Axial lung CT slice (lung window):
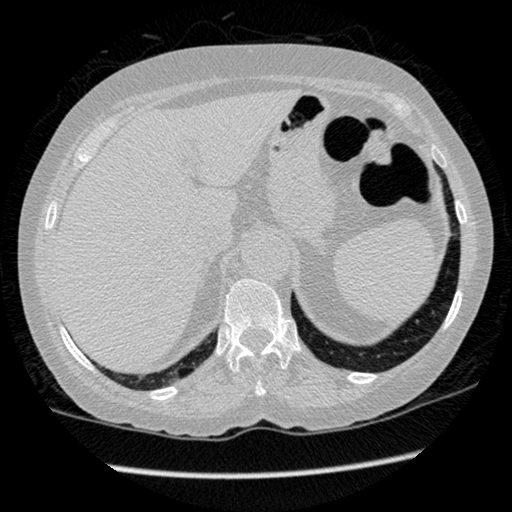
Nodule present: no